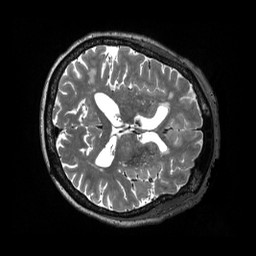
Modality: T2w
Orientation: axial
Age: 74
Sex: female
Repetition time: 3.2 s
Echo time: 0.563 s